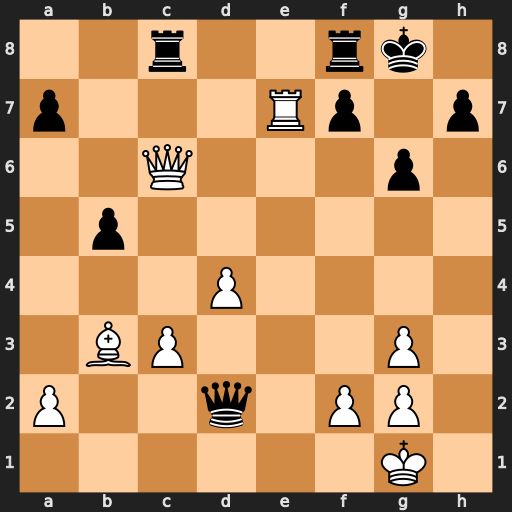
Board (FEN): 2r2rk1/p3Rp1p/2Q3p1/1p6/3P4/1BP3P1/P2q1PP1/6K1
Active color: w
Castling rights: -
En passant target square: -
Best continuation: Bxf7+ Rxf7 Qxc8+